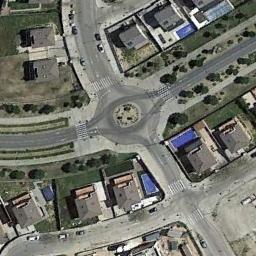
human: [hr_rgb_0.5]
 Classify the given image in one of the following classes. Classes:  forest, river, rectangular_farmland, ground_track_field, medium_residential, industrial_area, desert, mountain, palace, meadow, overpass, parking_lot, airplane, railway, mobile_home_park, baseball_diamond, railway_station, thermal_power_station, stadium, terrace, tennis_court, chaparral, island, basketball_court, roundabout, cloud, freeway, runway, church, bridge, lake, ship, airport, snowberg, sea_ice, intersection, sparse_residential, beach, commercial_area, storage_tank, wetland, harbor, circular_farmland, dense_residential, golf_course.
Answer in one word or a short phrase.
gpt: roundabout